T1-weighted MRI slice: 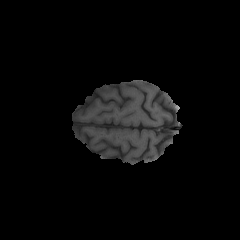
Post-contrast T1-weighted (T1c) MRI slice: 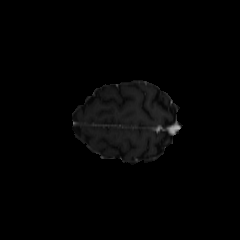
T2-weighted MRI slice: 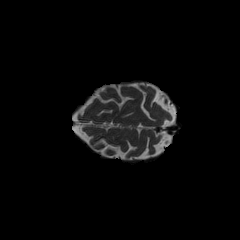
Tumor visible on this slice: no